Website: lowes
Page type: customer-info-address
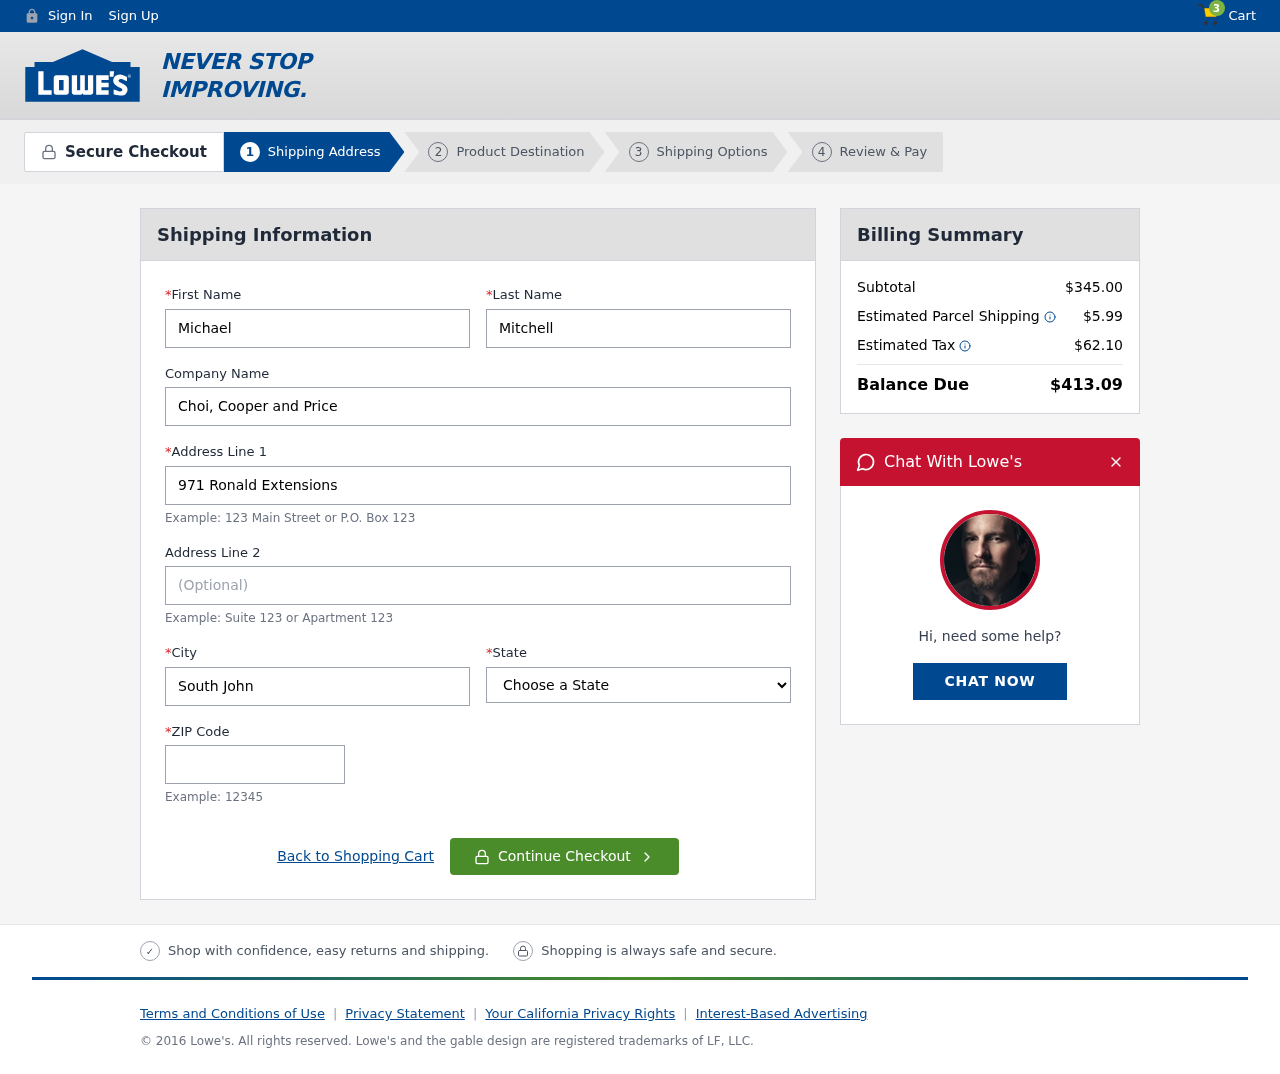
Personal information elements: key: PII_CITY
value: South John
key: PII_COMPANY
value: Choi, Cooper and Price
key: PII_FIRSTNAME
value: Michael
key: PII_LASTNAME
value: Mitchell
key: PII_POSTCODE
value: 33665
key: PII_STATE
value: MP
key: PII_STREET
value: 971 Ronald Extensions
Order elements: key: ORDER_NUM_ITEMS
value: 3
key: ORDER_SUBTOTAL
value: $345.00
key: ORDER_SHIPPING_COST
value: $5.99
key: ORDER_TAX
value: $62.10
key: ORDER_TOTAL
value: $413.09